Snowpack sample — Snodgrass Mountain, Crested Butte, Colorado (2/4/25, 12:06 PM MST)
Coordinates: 38.923, -106.968
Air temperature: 35 °F
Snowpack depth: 80 cm
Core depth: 20 cm
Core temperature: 33.8 °F
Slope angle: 14°, slope face: 78°
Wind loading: low
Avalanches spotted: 0
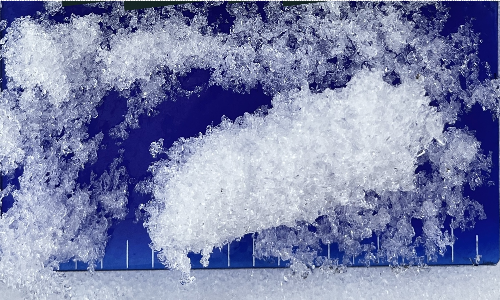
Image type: core
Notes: No avalanches nearby, unusually warm weather for the last month reported by residents, Collected 25 yards from treeline